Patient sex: M
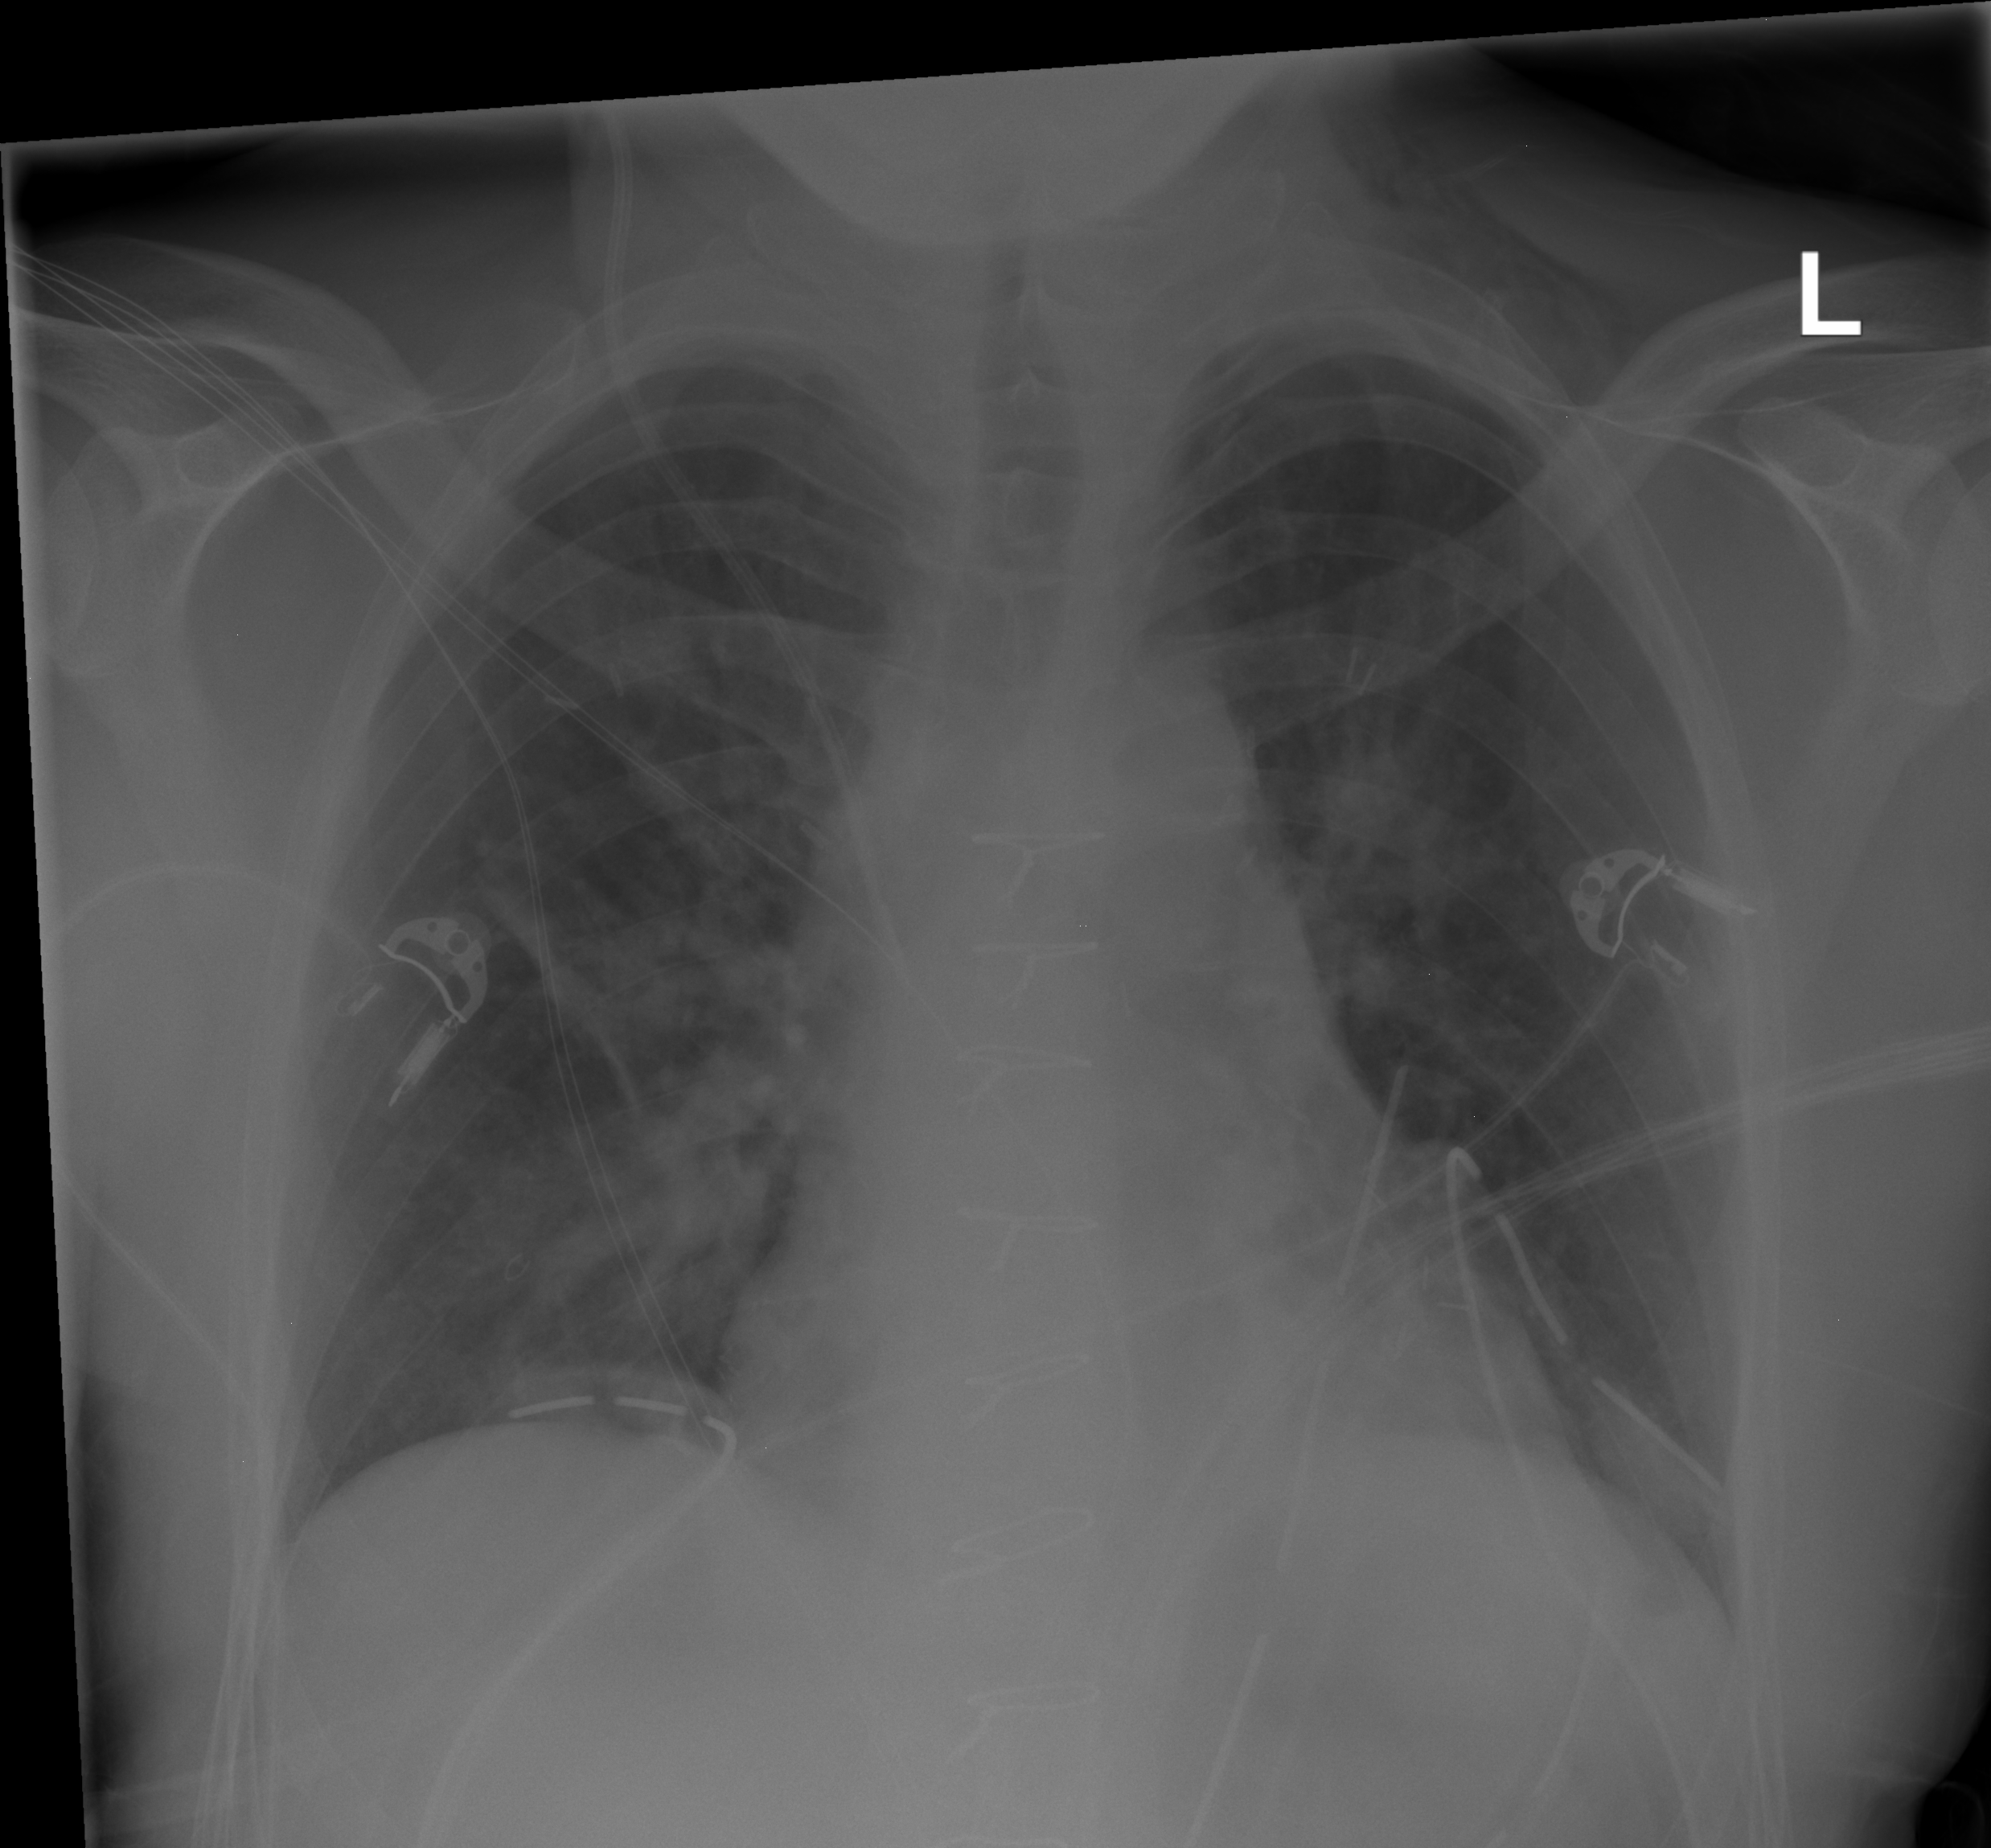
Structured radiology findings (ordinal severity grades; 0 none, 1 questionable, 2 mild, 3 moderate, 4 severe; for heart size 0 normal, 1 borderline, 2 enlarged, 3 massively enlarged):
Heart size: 2
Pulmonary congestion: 2
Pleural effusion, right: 0
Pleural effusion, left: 0
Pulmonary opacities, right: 2
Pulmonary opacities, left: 0
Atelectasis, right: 2
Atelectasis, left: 2